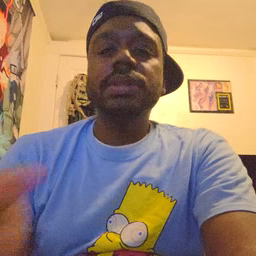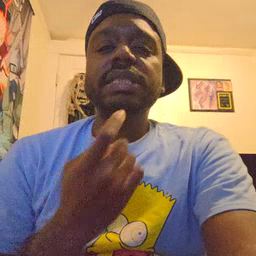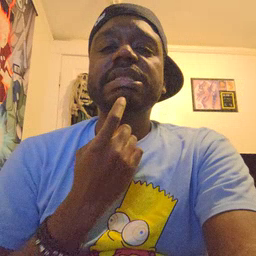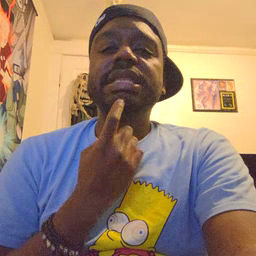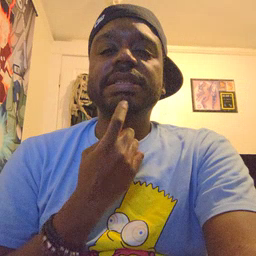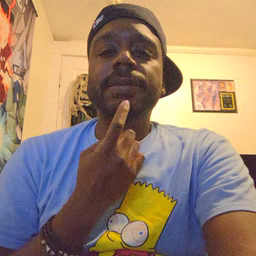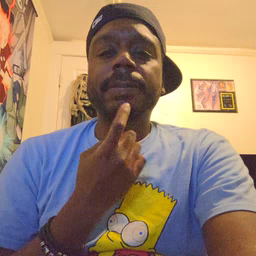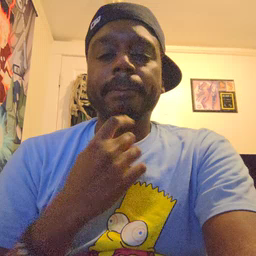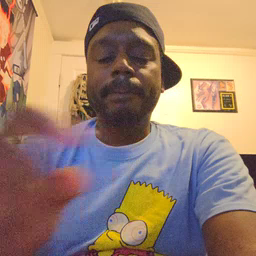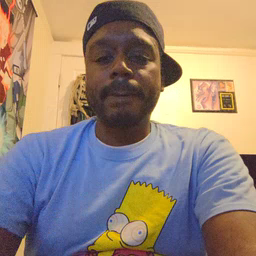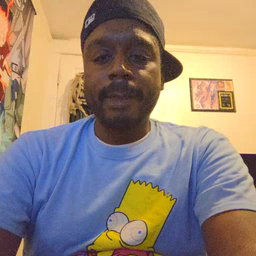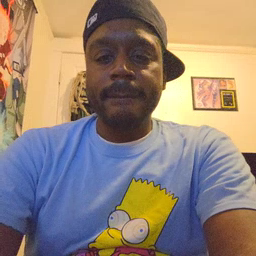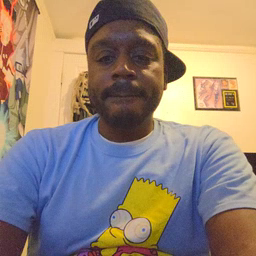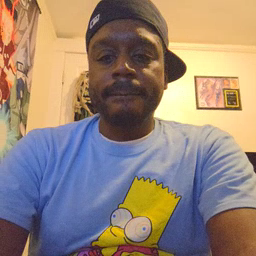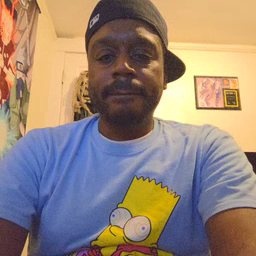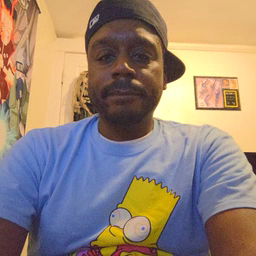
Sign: chin